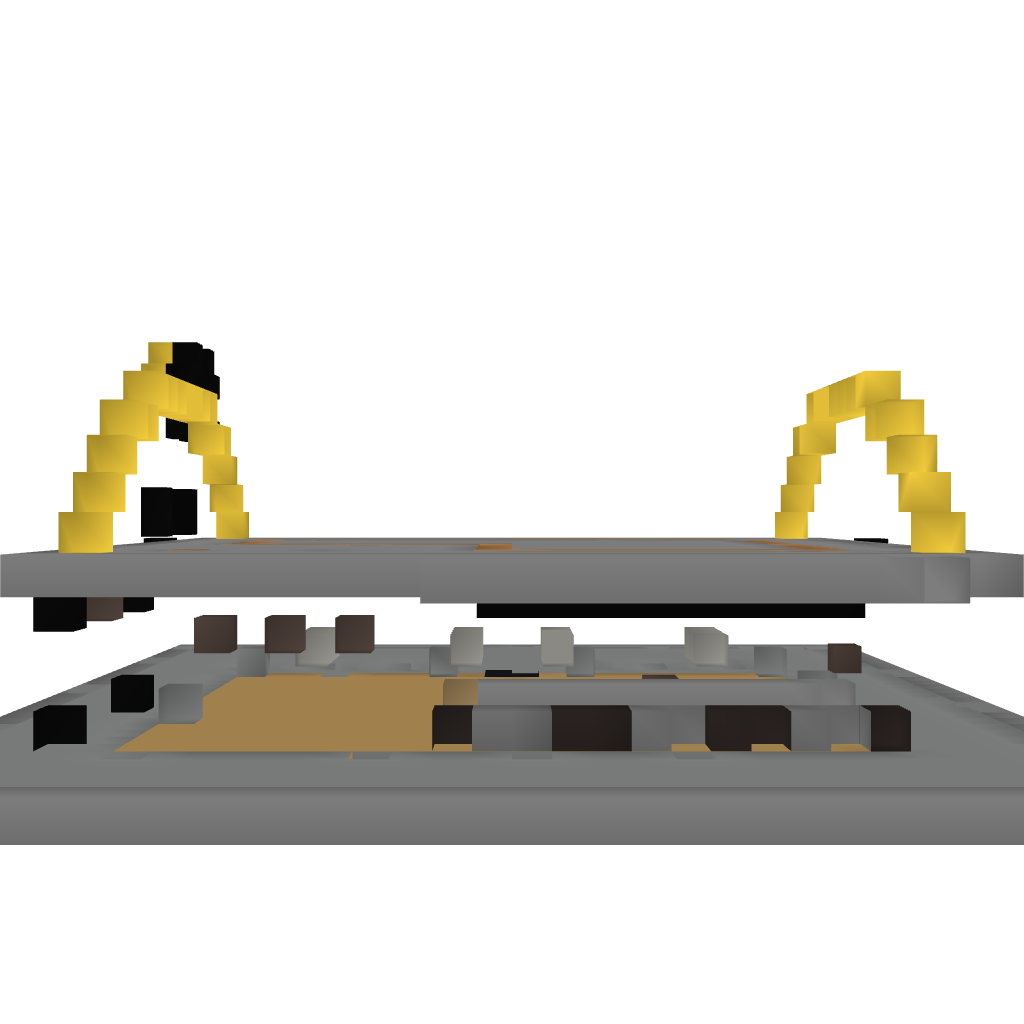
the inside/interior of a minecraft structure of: Classic McDonalds